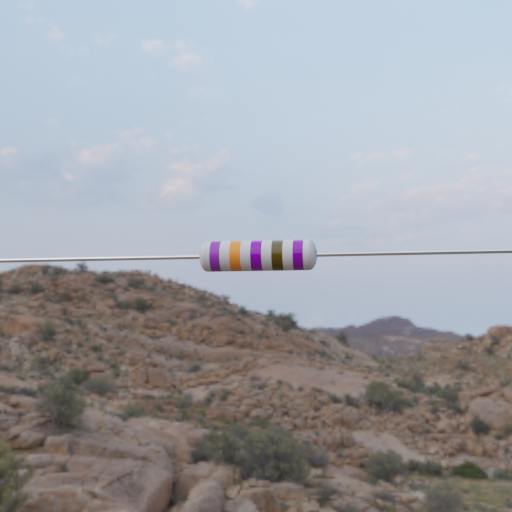
Resistor colour bands (in order): violet, orange, violet, brown, violet